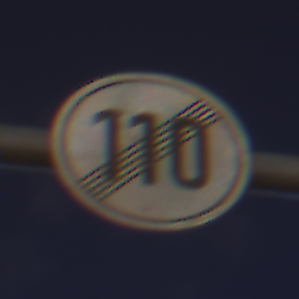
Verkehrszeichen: EndeGeschwindigkeit110
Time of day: Night
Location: Outdoor (Urban)
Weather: PartlyCloudy
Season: NotSpecified
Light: Natural